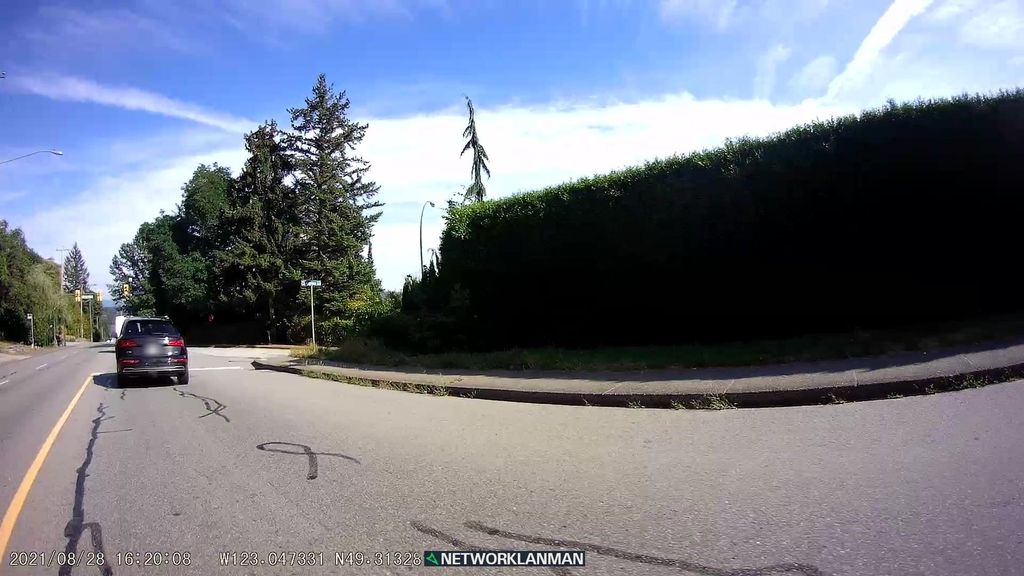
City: vancouver